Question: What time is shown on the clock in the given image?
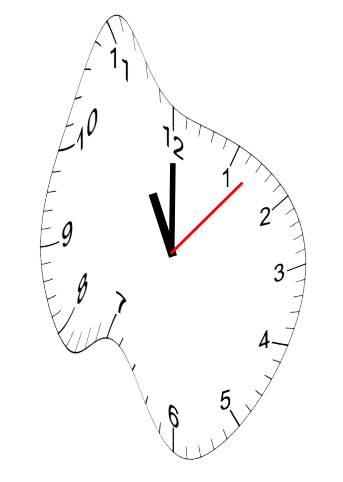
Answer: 11:00:07